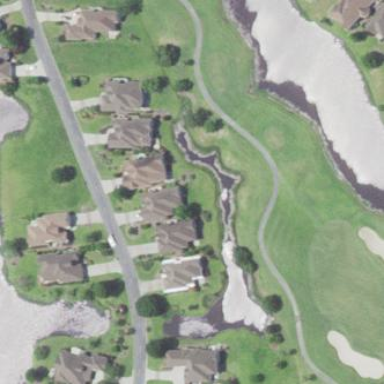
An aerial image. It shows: Water hazard on golf course. The hazard is natural water feature.